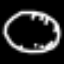
Label: clock